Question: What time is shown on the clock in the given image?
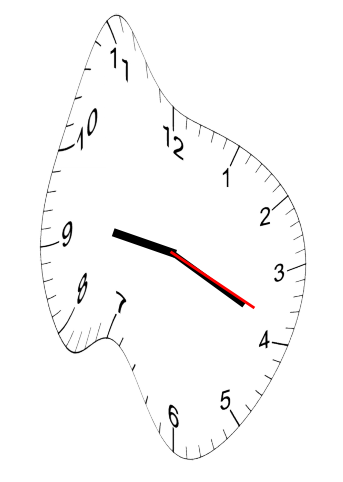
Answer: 09:19:19